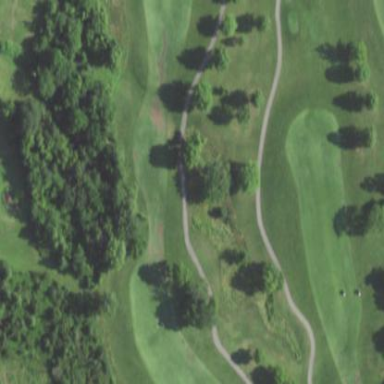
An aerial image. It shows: Golf fairway surrounded by grass.